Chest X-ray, PA view. Patient: 19 years old, sex F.
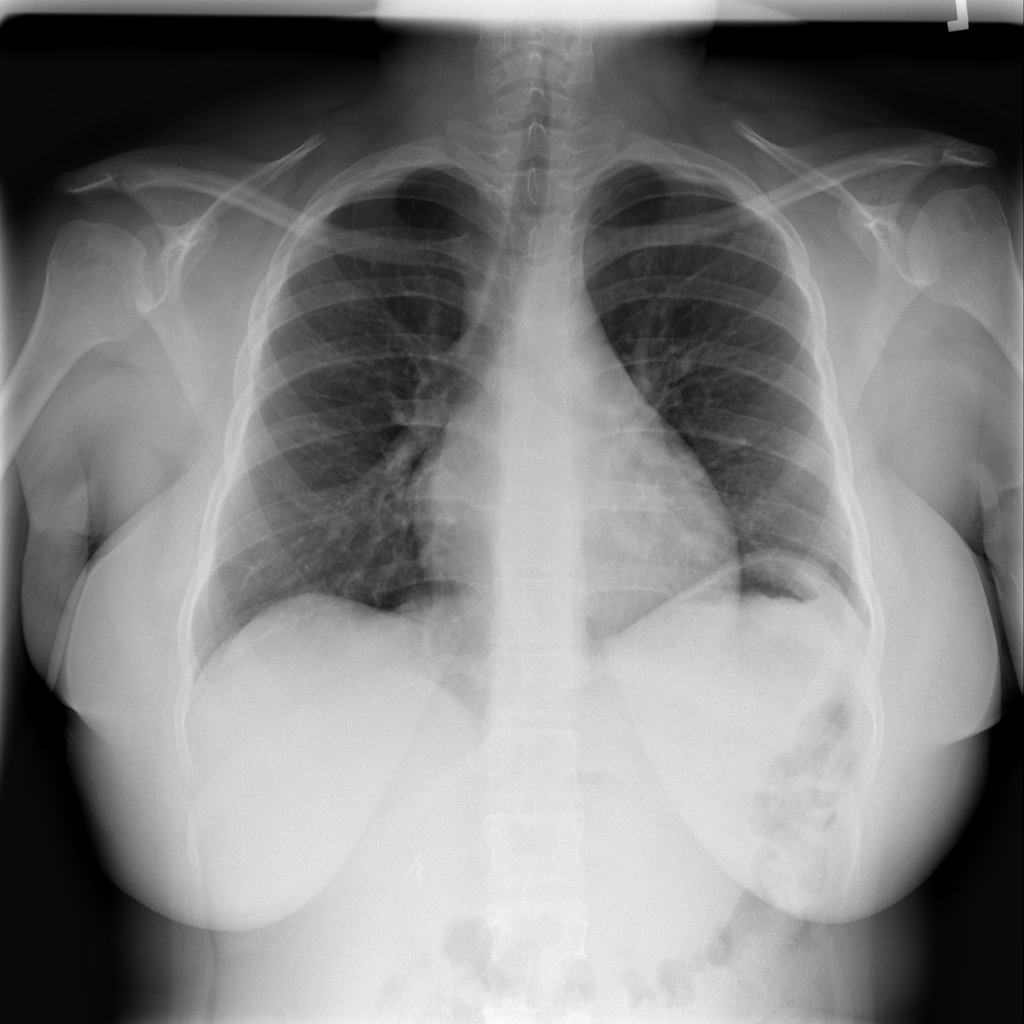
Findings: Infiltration